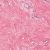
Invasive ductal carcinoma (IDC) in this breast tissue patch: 0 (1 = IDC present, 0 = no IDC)